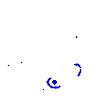
Particle: pion